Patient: sex M, age 29
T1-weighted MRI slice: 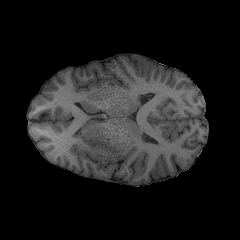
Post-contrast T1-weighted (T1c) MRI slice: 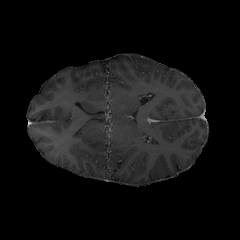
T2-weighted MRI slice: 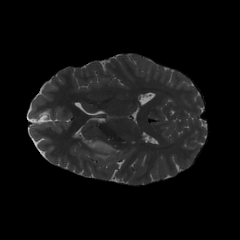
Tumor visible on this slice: yes
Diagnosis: Astrocytoma, IDH-mutant
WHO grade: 2